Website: apple
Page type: customer-info-address
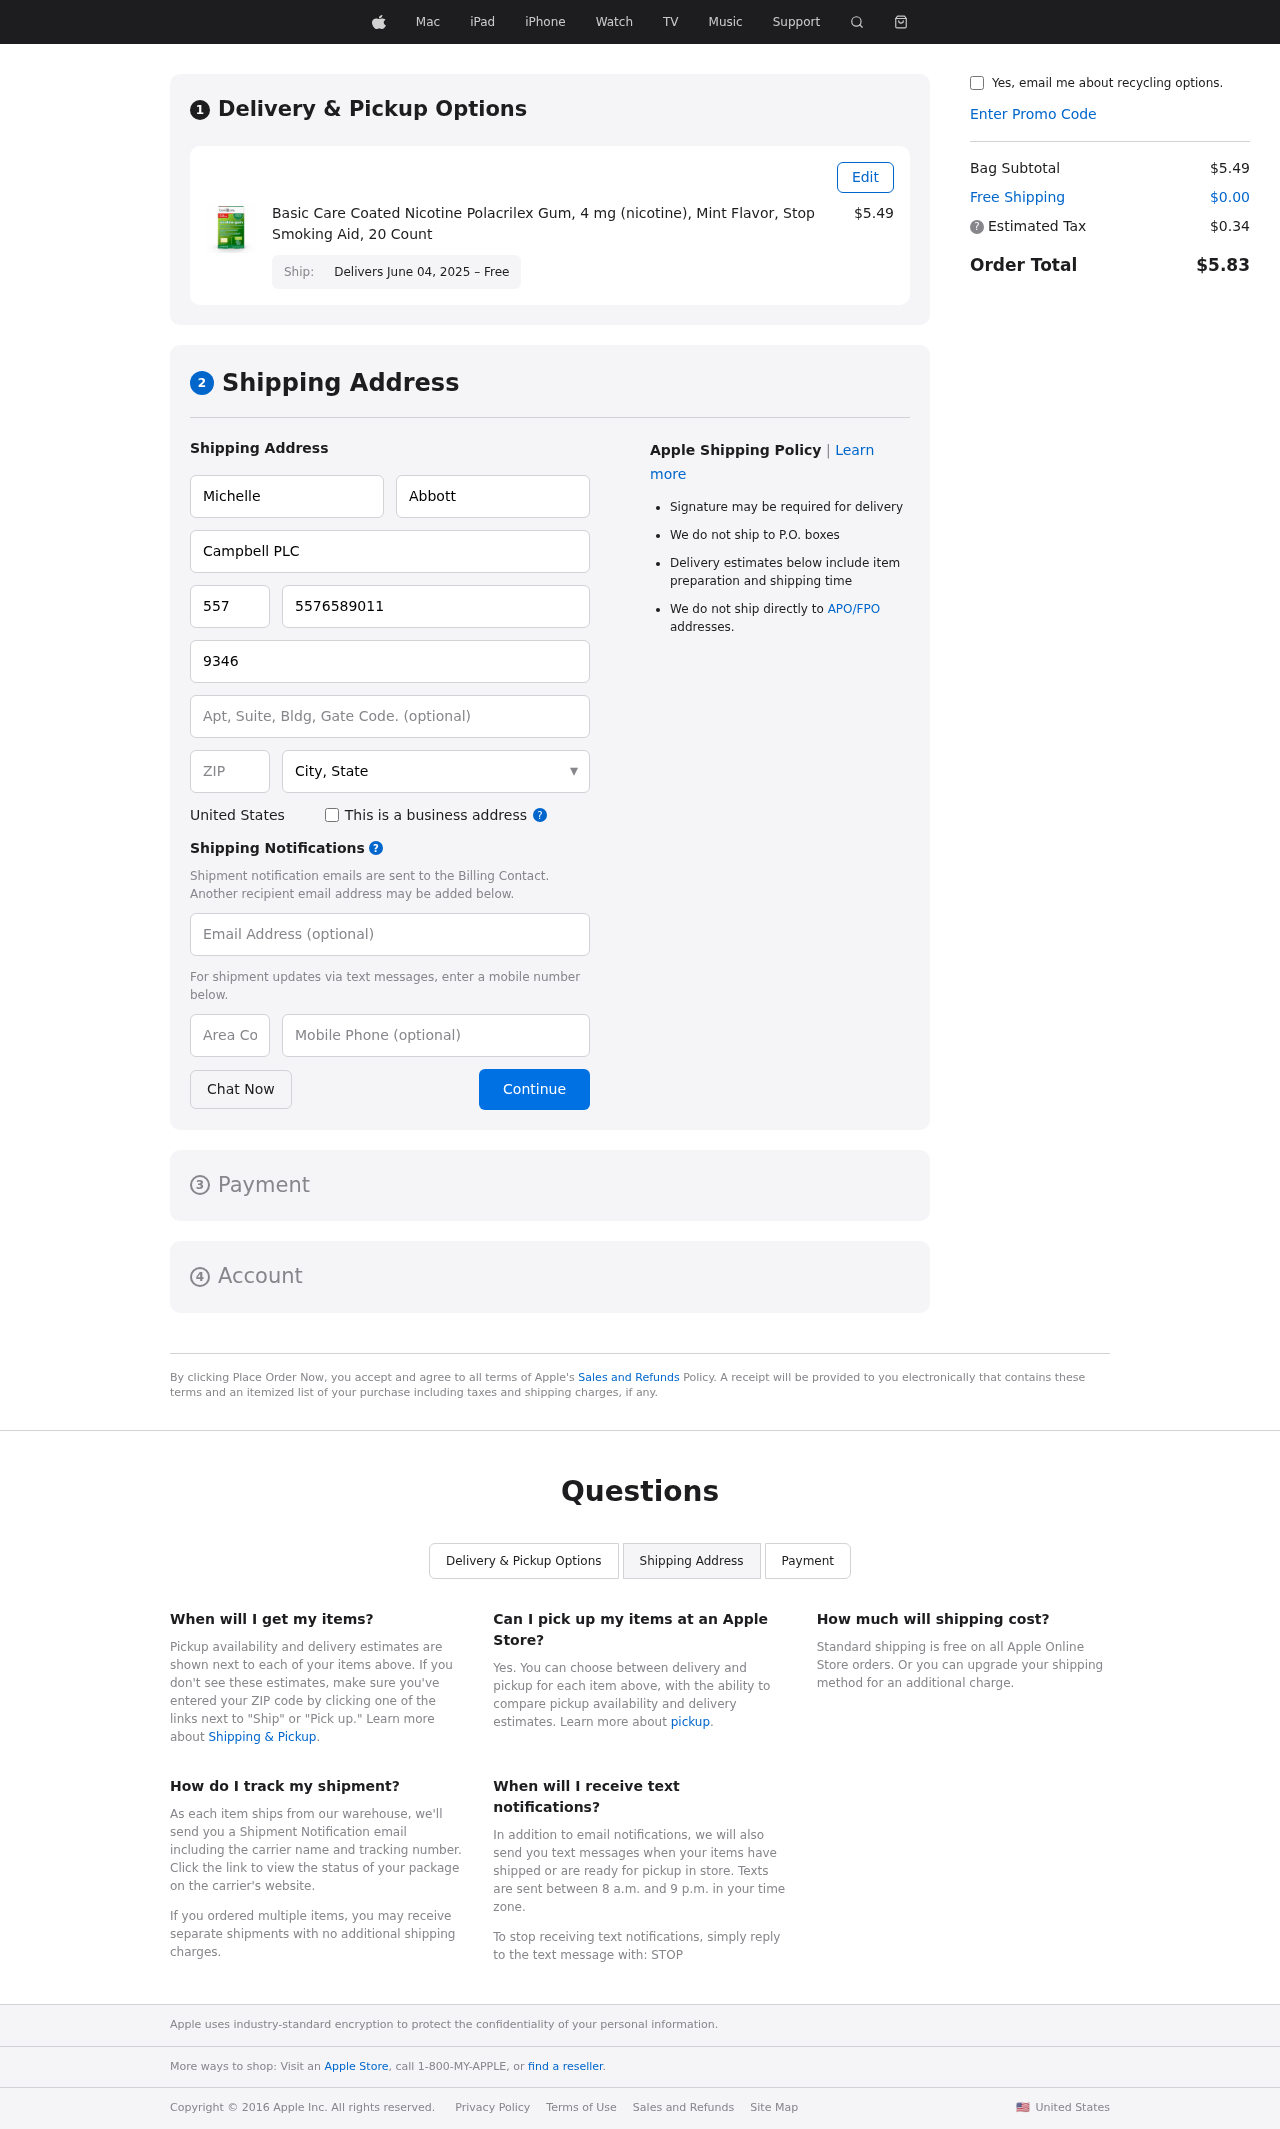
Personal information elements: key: PII_CITY_STATE
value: West Ericland, IL
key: PII_COMPANY
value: Campbell PLC
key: PII_COUNTRY
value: United States
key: PII_EMAIL
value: michelle.abbott@gmail.com
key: PII_FIRSTNAME
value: Michelle
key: PII_LASTNAME
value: Abbott
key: PII_PHONE
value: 5576589011
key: PII_PHONE_ALT
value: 6098422877
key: PII_PHONE_ALT_AREA
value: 609
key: PII_PHONE_AREA
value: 557
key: PII_POSTCODE
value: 69718
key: PII_STREET
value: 9346 Rodriguez Station
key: PII_STREET2
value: Apt. 135
Product elements: key: PRODUCT1_NAME
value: Basic Care Coated Nicotine Polacrilex Gum, 4 mg (nicotine), Mint Flavor, Stop Smoking Aid, 20 Count
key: PRODUCT1_PRICE
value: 5.49
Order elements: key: ORDER_DELIVERY_DATE
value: Delivers June 04, 2025 – Free
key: ORDER_SUBTOTAL
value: $5.49
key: ORDER_SHIPPING_COST
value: $0.00
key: ORDER_TAX
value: $0.34
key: ORDER_TOTAL
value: $5.83